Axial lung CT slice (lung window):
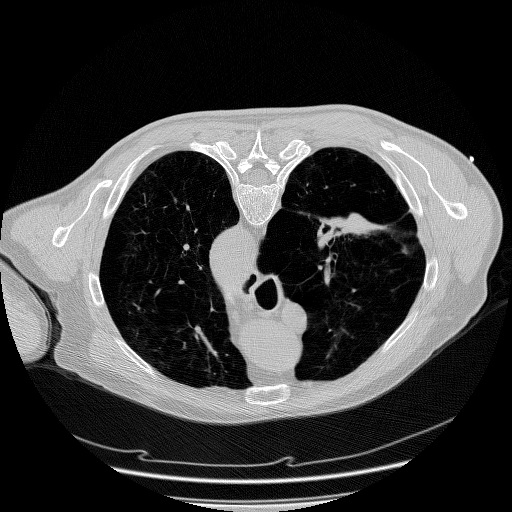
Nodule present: no